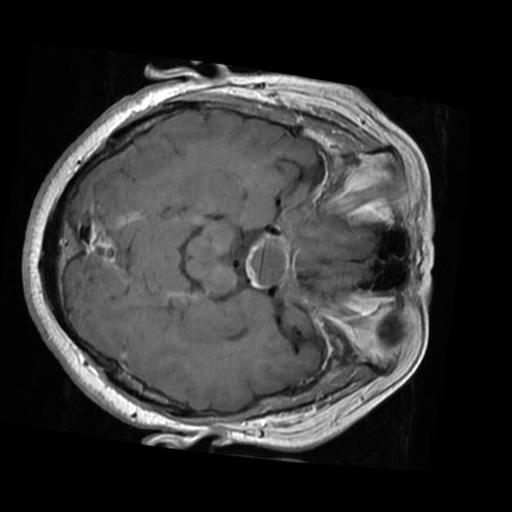
Label: brain_tumor